Question: I did all Pre-requests steps for creating phonegap android apps. I installed all things like a
- - - - - -
but when I was fire the command like then I got following screen

before this command all commands worked properly. please anybody tell me how to solve this problem..
Thanks in advance
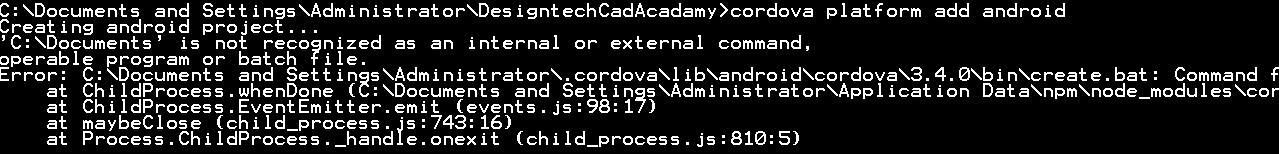
Answer: As seen <URL>, it seems cordova cli does not work correctly if you have spaces in the folder where you put your project.
Most people (including me) using windows 7 or 8 don't have the issue because "c:\Documents and Settings" has been replaced by "c:\Users".
Which version of cordova are you using? (I don't seem to be able to reproduce the issue with cordova 3.4.1)
I see two solutions for you (plus upgrading to latest cordova if you have a older version) :
## 1)Use folder's short name:
'''
cd c:\Docume~1\Administrator\DesignTechCadAcadamy
cordova platform add android
'''
## or 2)Try to create a folder at the root of your disk and work in this folder instead of in your user's folder.
For example try
'''
md c:\CordovaProjects
pushd c:\CordovaProjects
cordova create test
cd test
cordova platform add android
'''